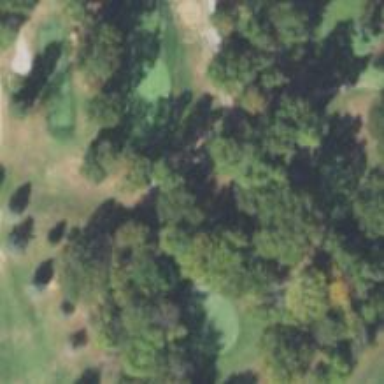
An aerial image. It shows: Path for both road and golf.